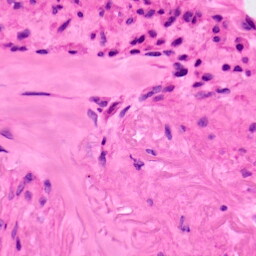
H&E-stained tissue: Lung